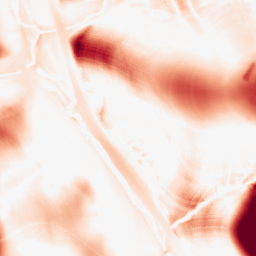
Category: morphological
Decomposition family: morphological
Decomposition parameters: operation: opening
size: 50
Upsampling method: bicubic
Upsampling parameters: scale: 2
Upsampling scale: 2